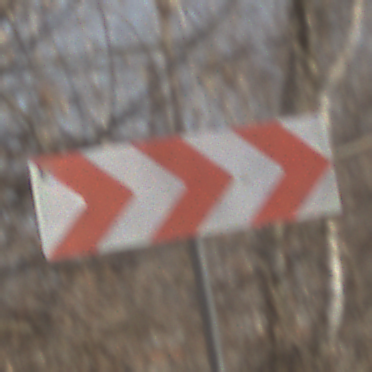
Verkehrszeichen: RichtungstafelnInKurvenGrossLinks
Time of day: MorningAfternoon
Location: Outdoor (Nature)
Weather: Clear
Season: Winter
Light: Natural